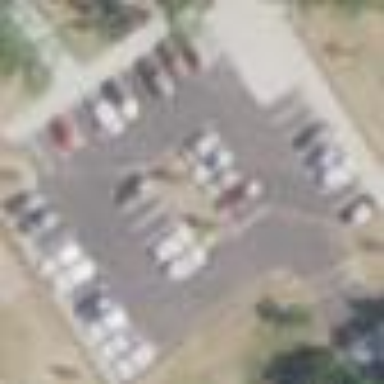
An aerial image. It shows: Parking area with asphalt surface.